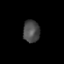
Tissue: prostate
Cell type: Epithelial cells
Senescence score: 0.3321
Nuclear area (px): 360
Mean DAPI intensity: 74.736